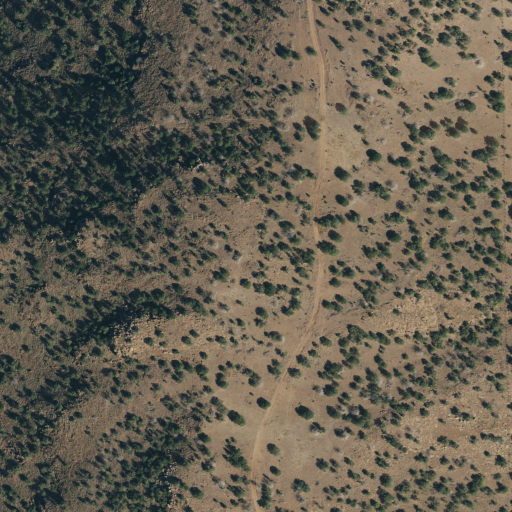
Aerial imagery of ridge(s) in Texas named Gavina Ridge containing evergreen forest, deciduous forest, and shrub